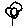
Label: flower